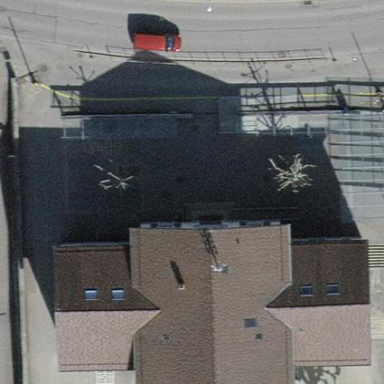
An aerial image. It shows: School building.